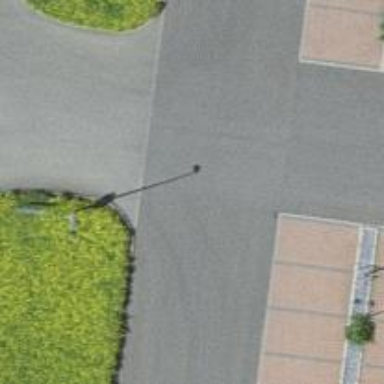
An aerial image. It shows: Road serving as parking aisle.